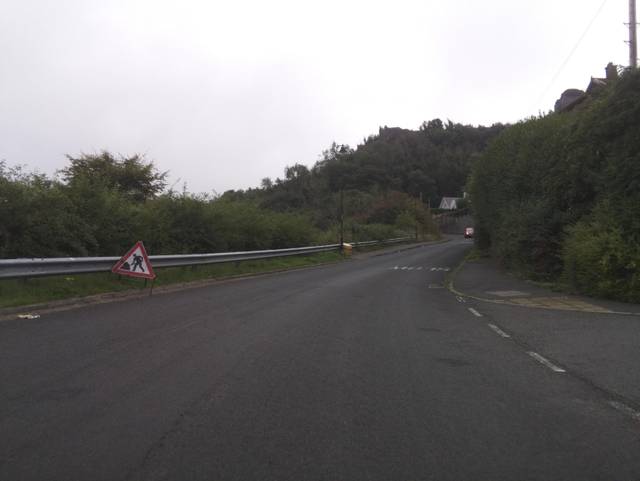
Region: United Kingdom
Coordinates: 56.125, -3.953